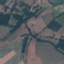
Land use / land cover class: Pasture